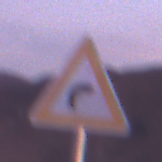
Verkehrszeichen: KurveRechts
Umgebung: Outdoor, Nature
Tageszeit: Dawn
Wetter: PartlyCloudy
Licht: Natural
Jahreszeit: NotSpecified
Kontrast: MediumContrast